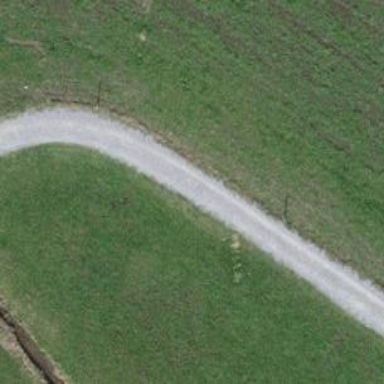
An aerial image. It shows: Track with fine gravel surface. The track type is grade 2.